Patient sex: F
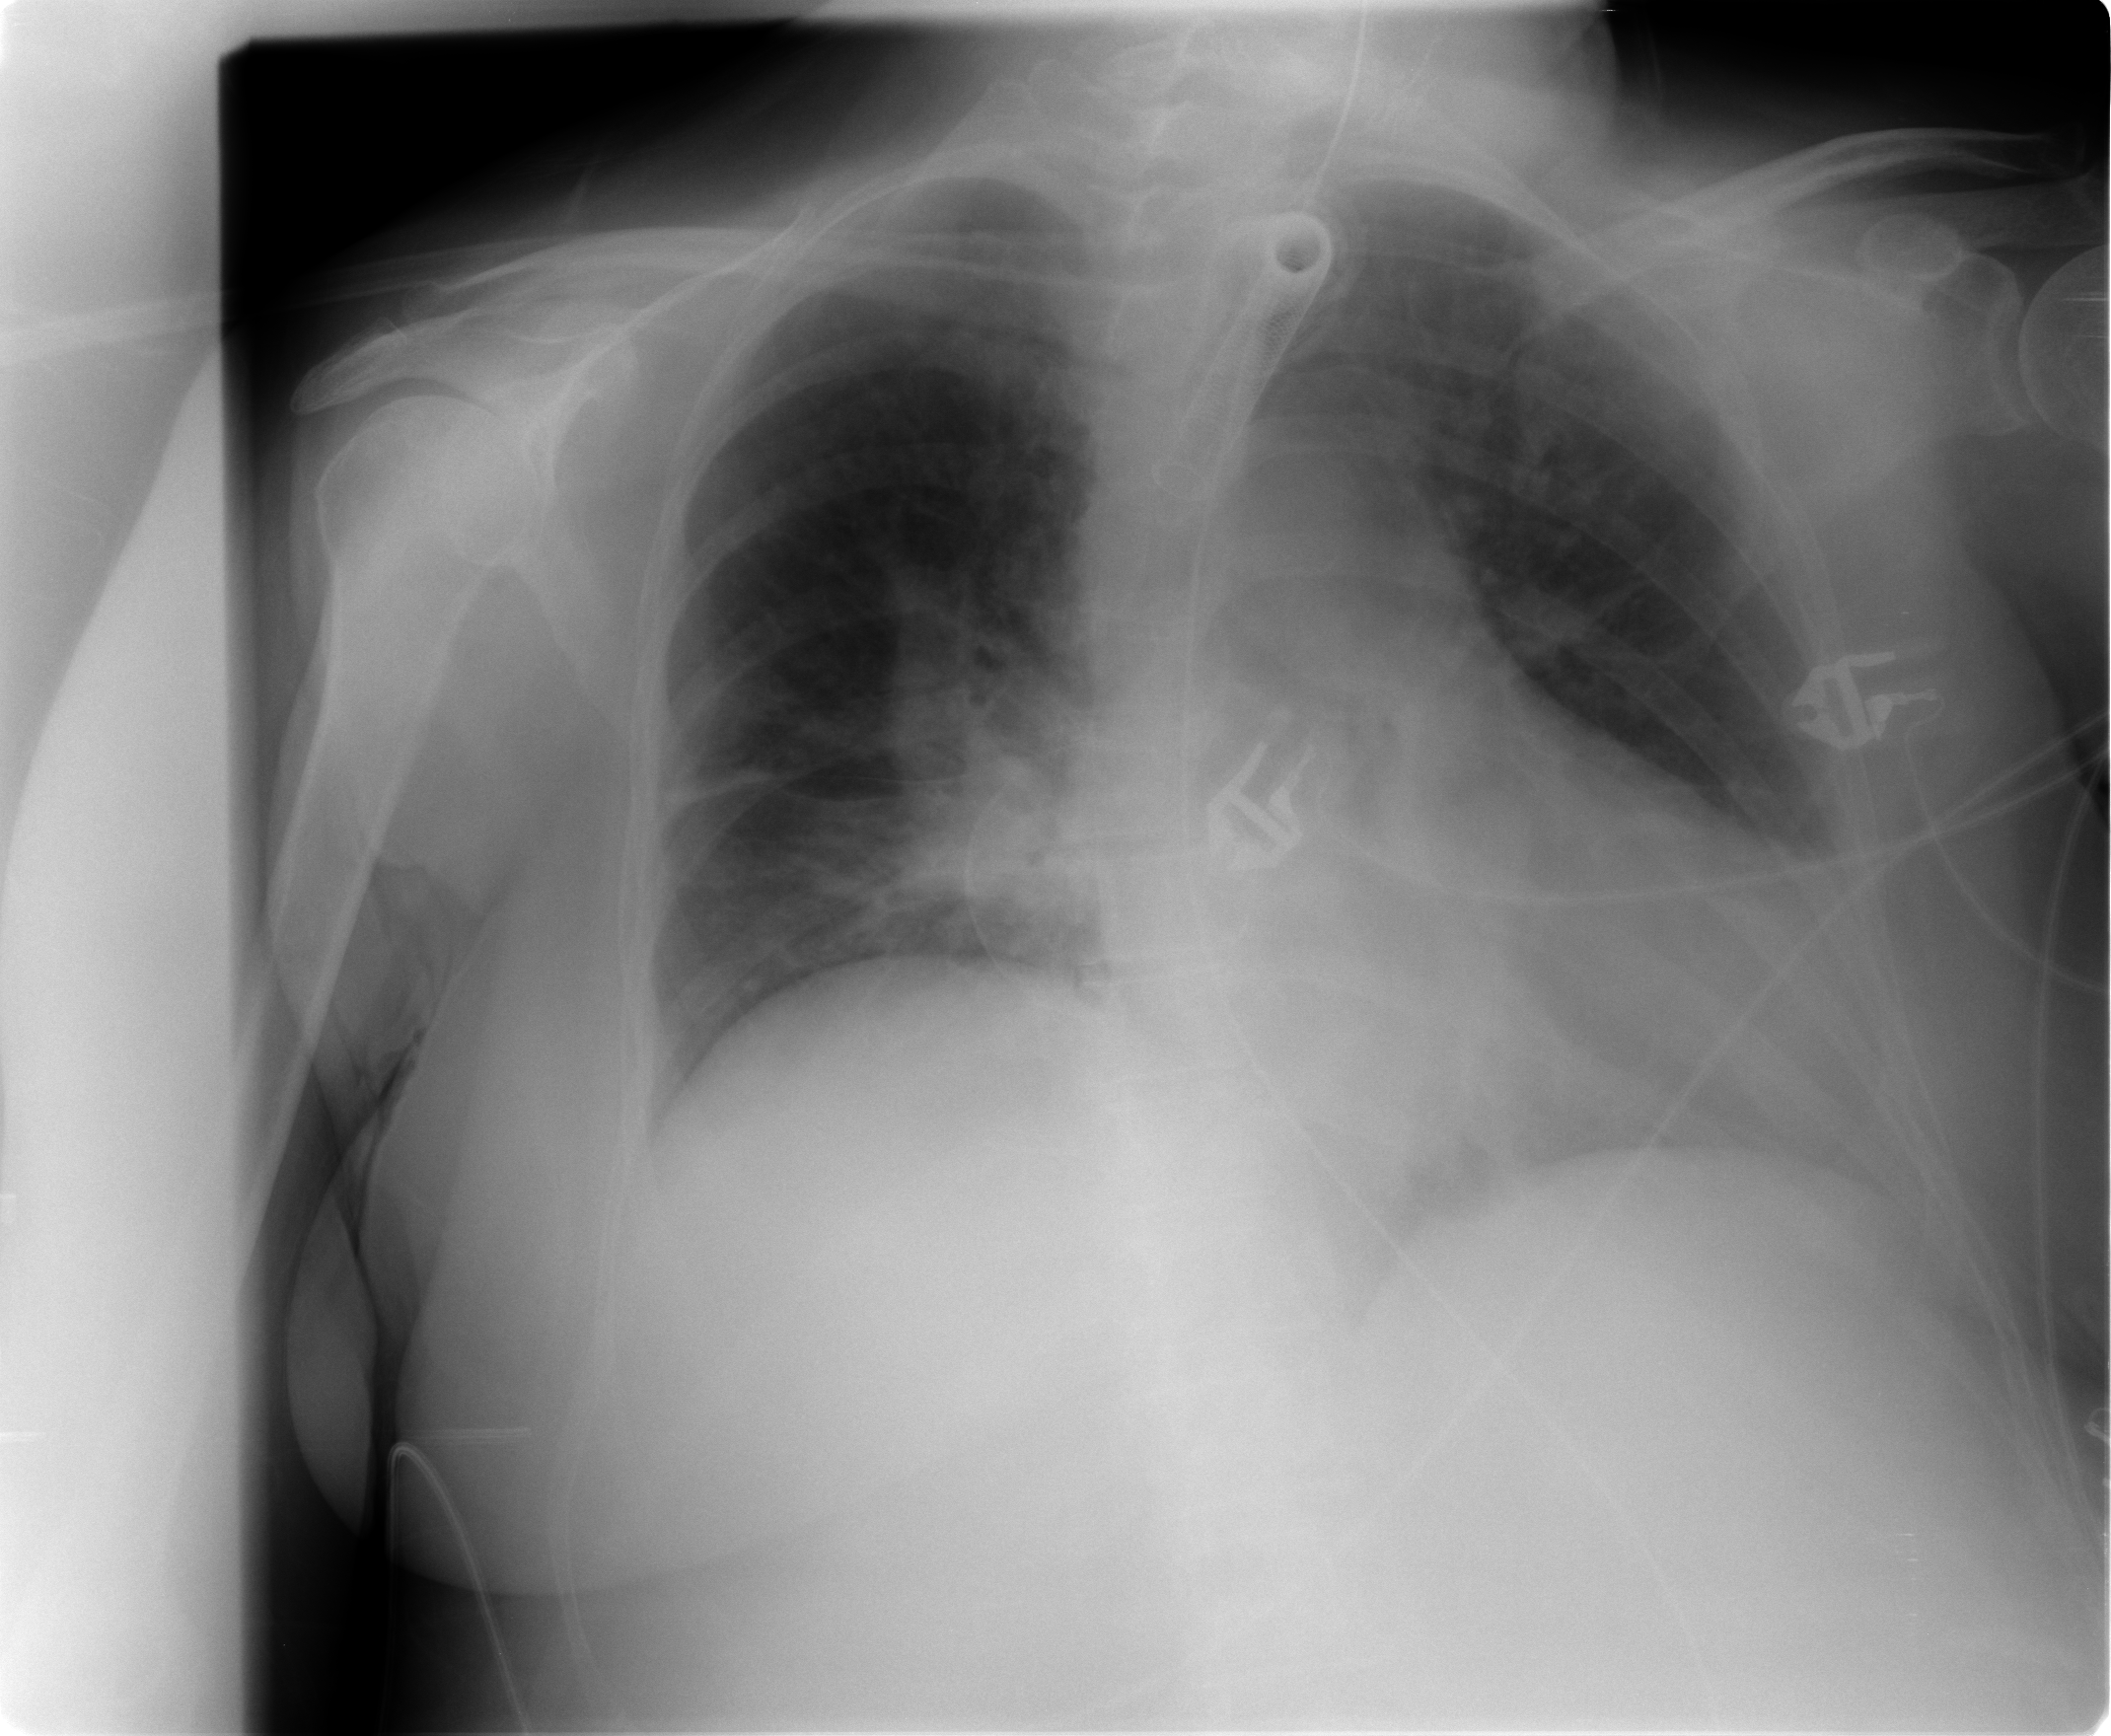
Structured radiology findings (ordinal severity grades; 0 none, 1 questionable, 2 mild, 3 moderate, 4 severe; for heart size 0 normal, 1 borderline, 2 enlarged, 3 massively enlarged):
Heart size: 2
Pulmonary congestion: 2
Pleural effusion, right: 0
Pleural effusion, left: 2
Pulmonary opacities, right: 2
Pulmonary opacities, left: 1
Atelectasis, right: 2
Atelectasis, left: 2